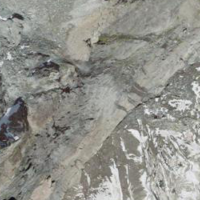
EUNIS habitat code: 49
Species observed at this site:
Pyrrhocorax graculus
Montifringilla nivalis